Field crop: maize
Growth stage: 1
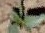
Species: datura